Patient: sex M, age 71
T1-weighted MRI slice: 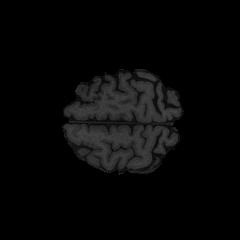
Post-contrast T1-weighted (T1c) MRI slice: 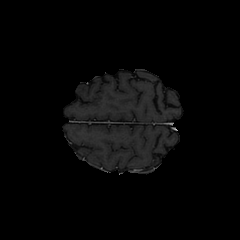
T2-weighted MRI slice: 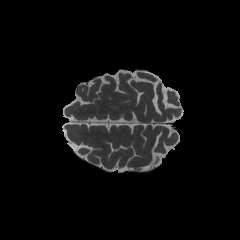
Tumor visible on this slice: no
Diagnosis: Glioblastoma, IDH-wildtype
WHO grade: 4